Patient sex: M
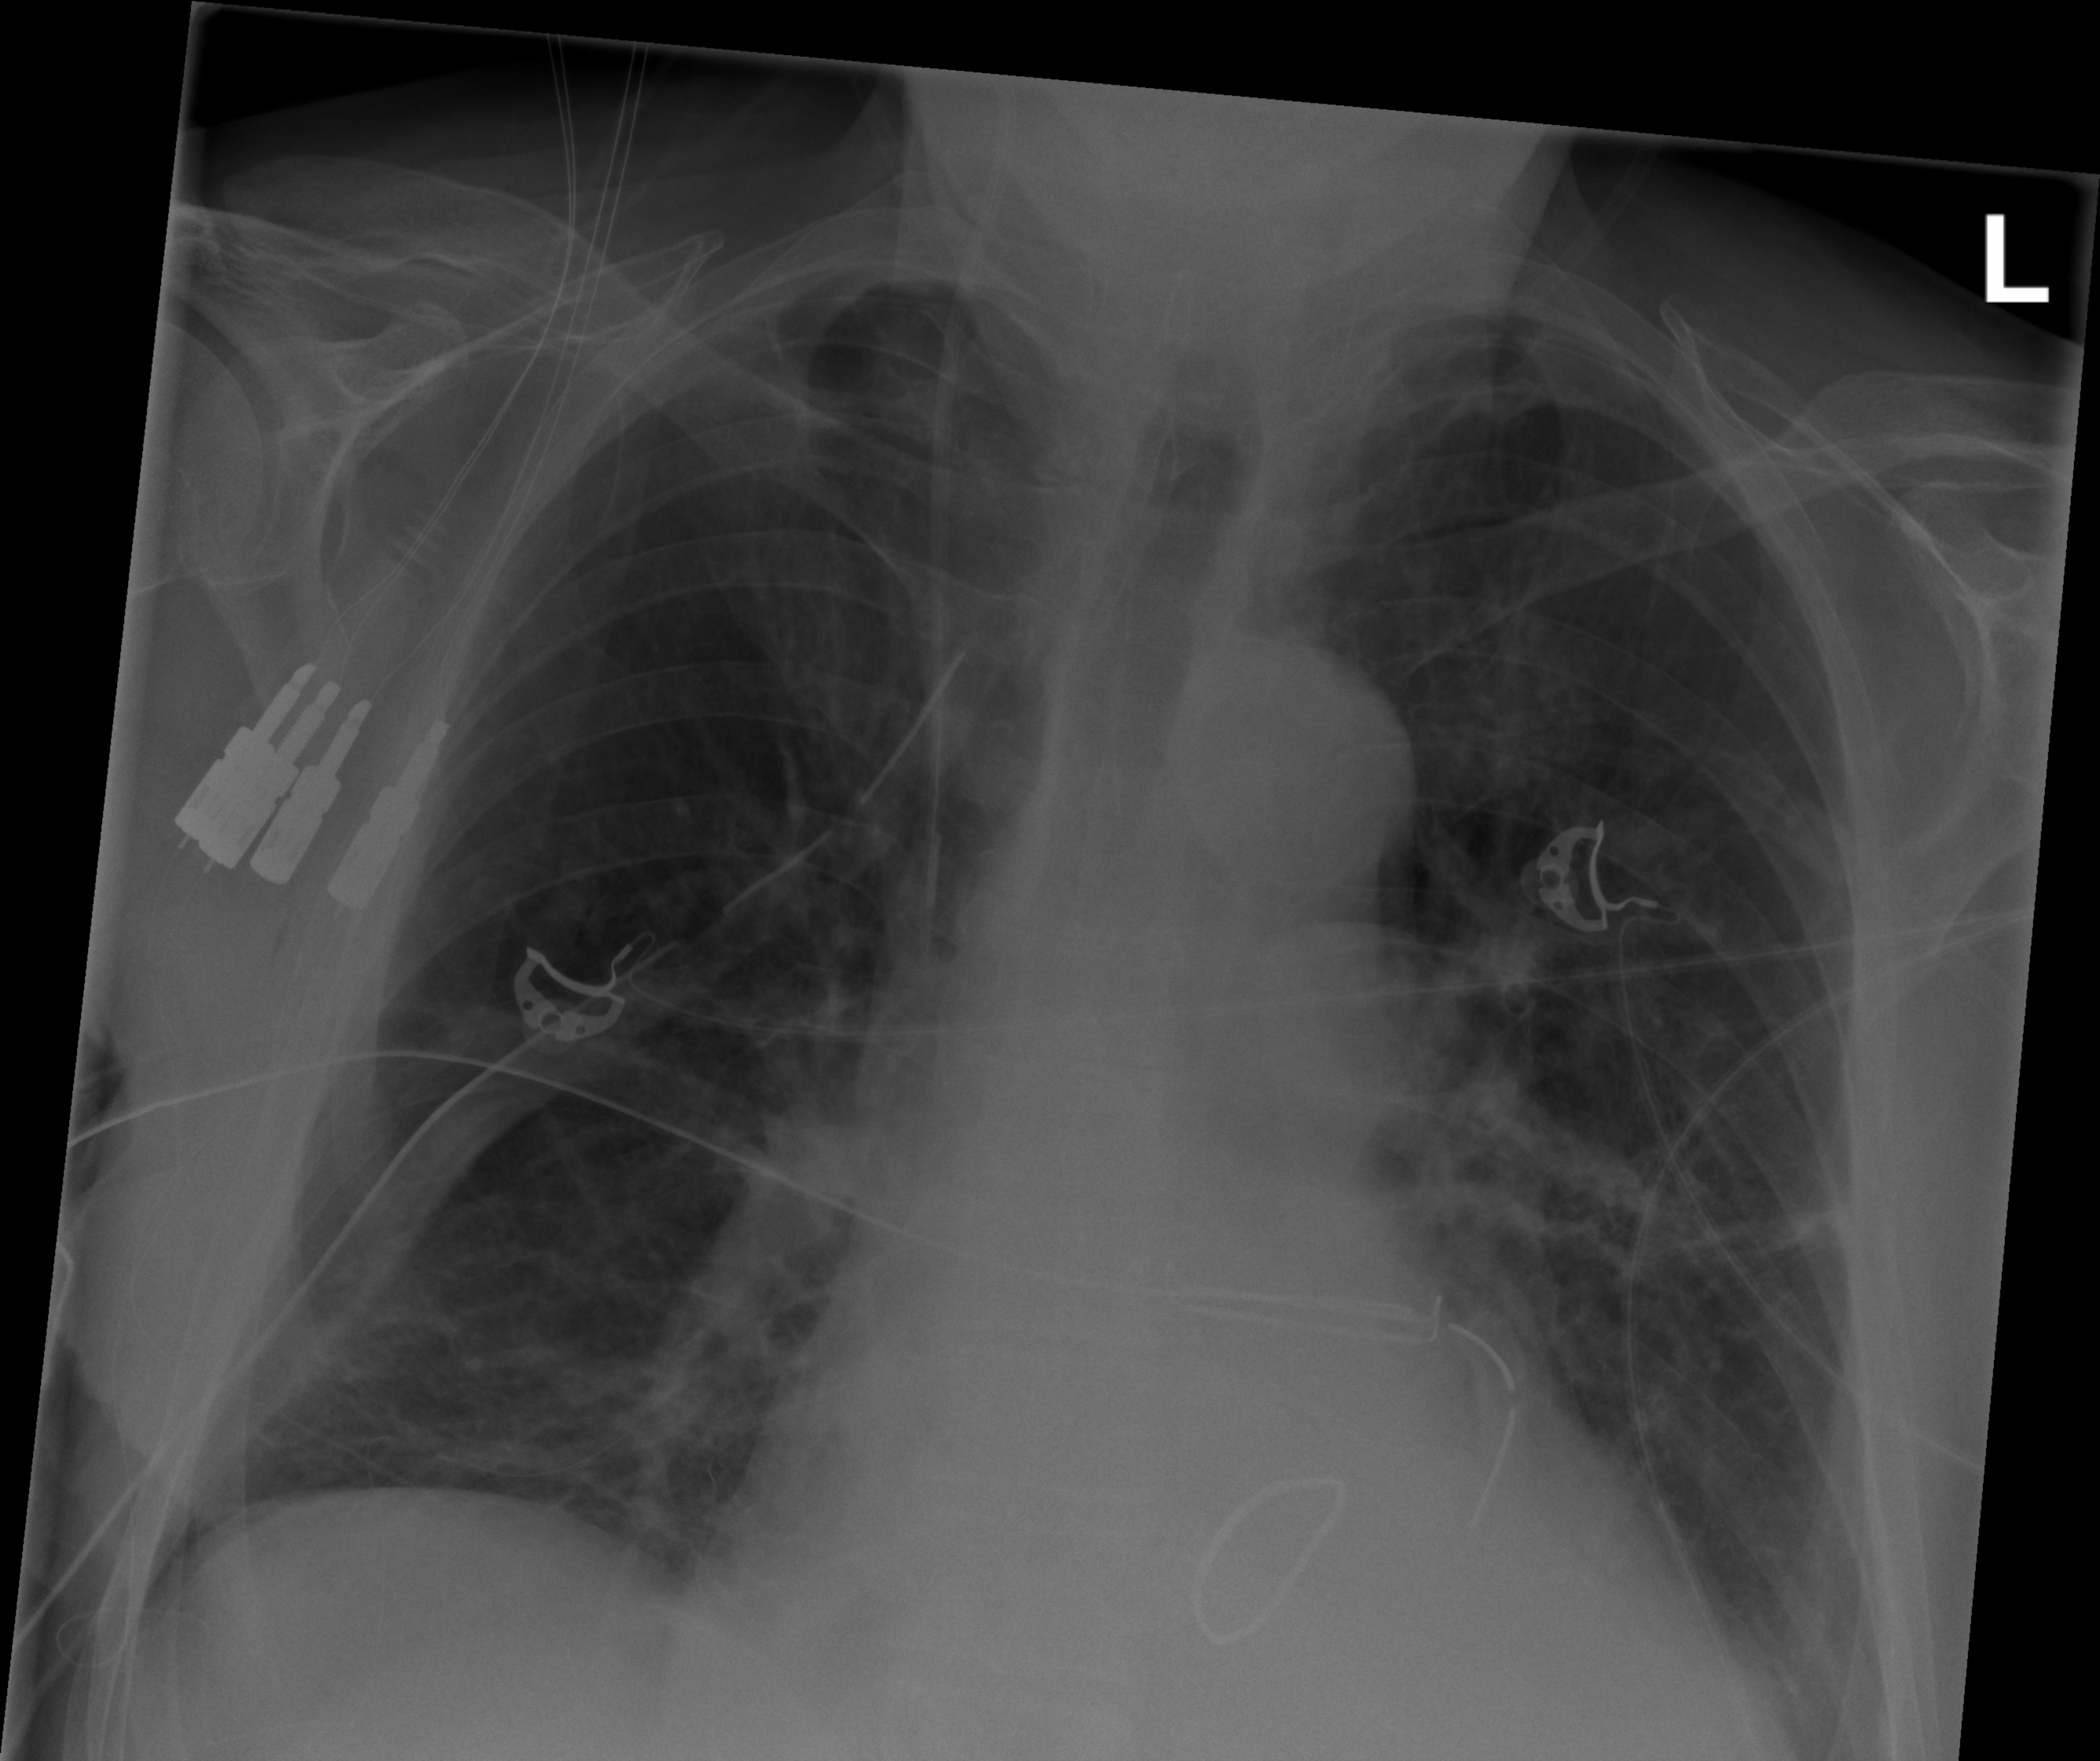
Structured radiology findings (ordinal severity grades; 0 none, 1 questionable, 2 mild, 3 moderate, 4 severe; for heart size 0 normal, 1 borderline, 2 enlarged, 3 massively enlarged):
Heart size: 2
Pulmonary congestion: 2
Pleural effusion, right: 0
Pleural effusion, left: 2
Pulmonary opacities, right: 0
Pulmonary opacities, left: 2
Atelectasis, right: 2
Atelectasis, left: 2